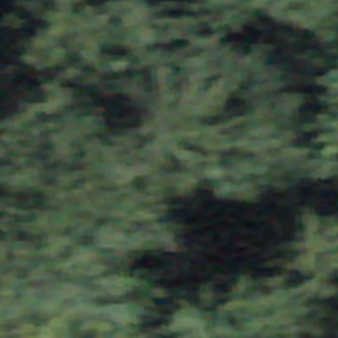
Label: other